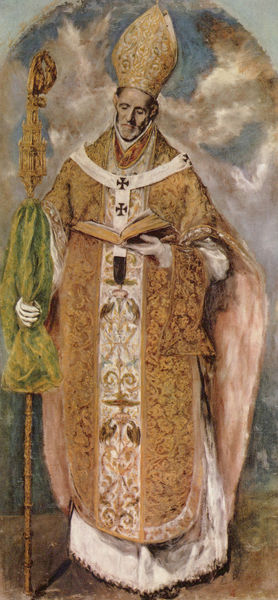
Titel: Der hl. Ildefons
Künstler: El Greco
Standort: Escorial
Institution: Kloster
Schlagwörter: blau, dunkel, flügel, gemälde, gott, hand, himmel, mann, schatten, umhang, weiß, wolken, gelb, grün, ocker, braun, grau, handschuh, handschuhe, hell, hintergrund, hut, hüte, kopfbedeckungen, licht, orange, schwarz, rot, tuch, wolke, beige, muster, ornament, bart, mütze, mützen, augen, bibel, diener, gesicht, stehen, ärmel, bild, bildnis, hände, portrait, porträt, kirche, boden, bestickt, geistlicher, gewand, gold, kutte, stehend, stickerei, stoff, saum, rosa, seide, oval, bewölkt, kopfbedeckung, spanien, farbig, bogen, stab, bischof, papst, lesen, verzierung, wandgemälde, gewölbe, buch, glaube, kreuz, religion, steht, leinwand, kardinal, brokat, sschwarz, kreuze, jesus, christlich, manierismus, messe, messgewand, priester, vatikan, mitra, tiara, fresko, geistlich, golden, hirtenstab, heilig, globus, hirte, welt, el greco, sakral, neigen, gewölk, vorlesen, ornat, zepter, würde, hirtenstock, asket, kurie, christ, katholisch, mal, bischofsstab, geteilt, golg, einzug, hüter, materialität, plus, krummstab, bischofsmütze, paps, bischoff, greco, soutane, liturgisches gewand, episkopat, goldstickerei, lithurgie, lithurgisches gewand, pektorale, birett, autorität, papast, minus, bischhof, mozetta, globs, grünes tuch, goldens gewand, erddarstellung im hintergrund, bogen#, mitre